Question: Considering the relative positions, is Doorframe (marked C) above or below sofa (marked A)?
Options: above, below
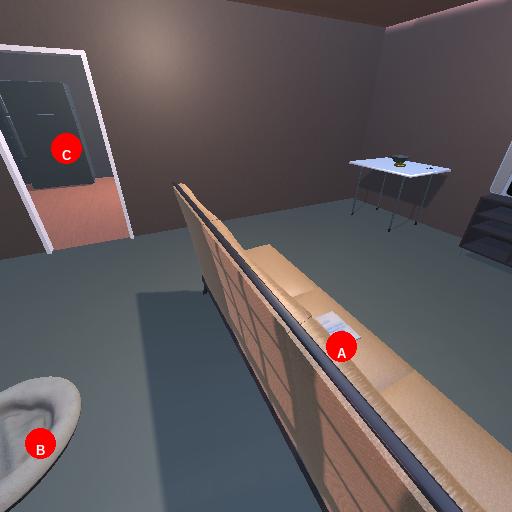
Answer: above